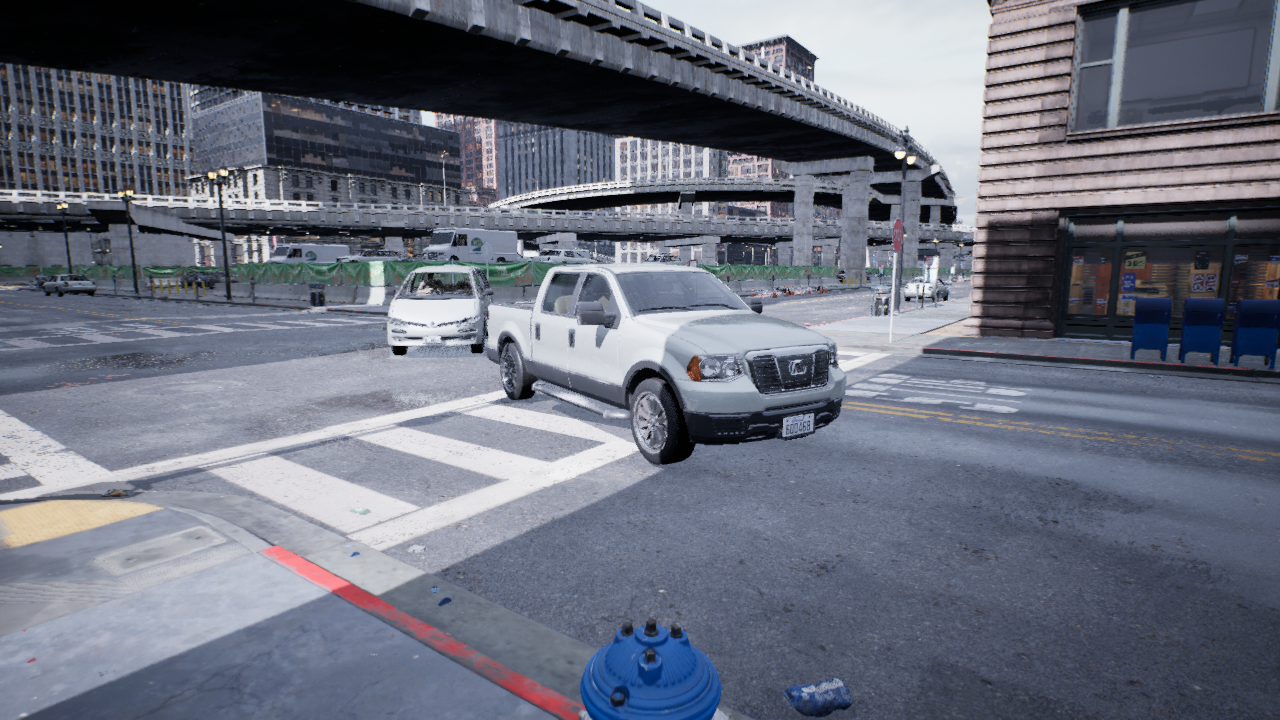
Venue: intersection
Lighting: overcast
Vehicle rig: pickup